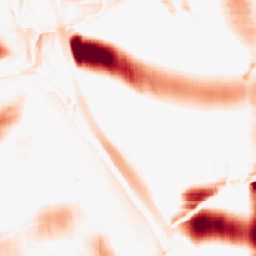
Category: morphological
Decomposition family: morphological_square
Decomposition parameters: operation: opening
size: 50
Upsampling method: nearest
Upsampling parameters: scale: 8
Upsampling scale: 8